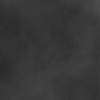
Label: dusty